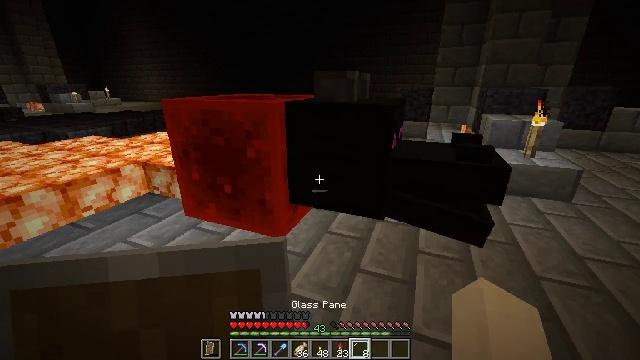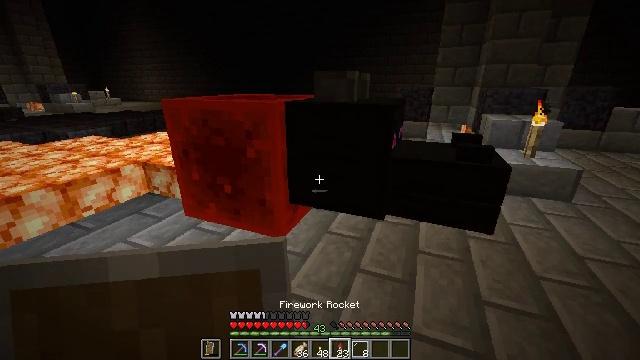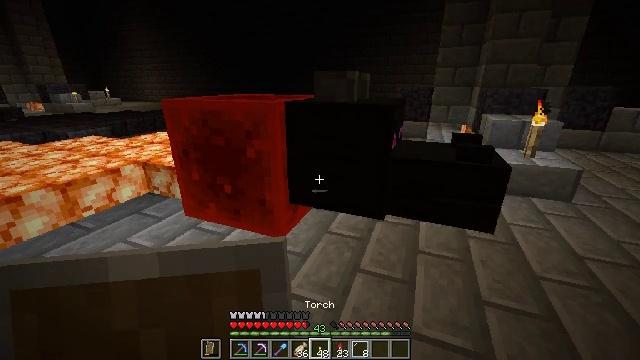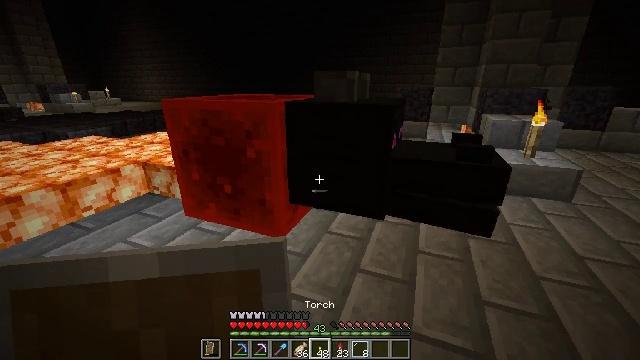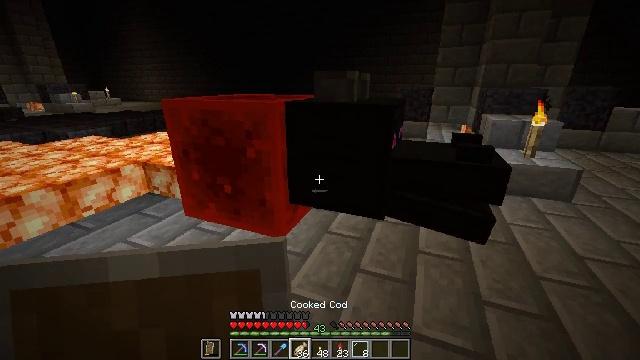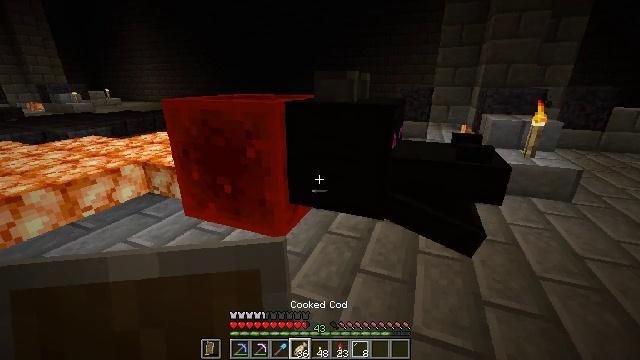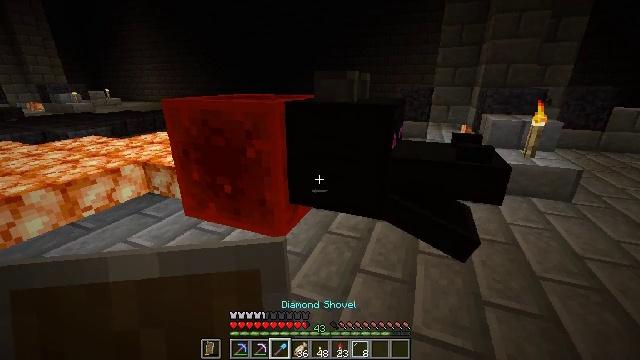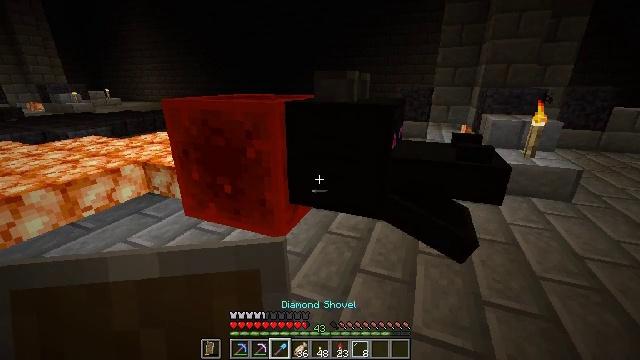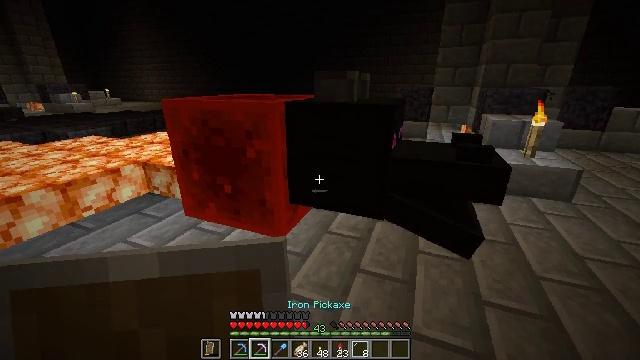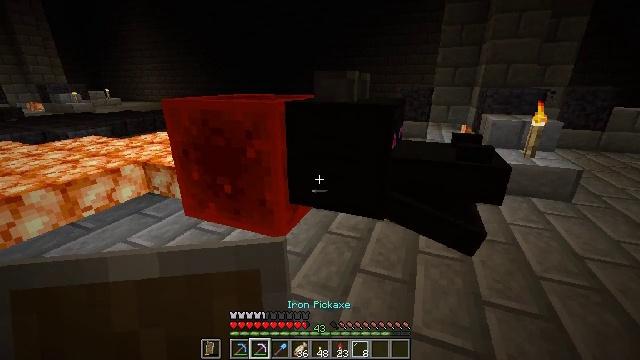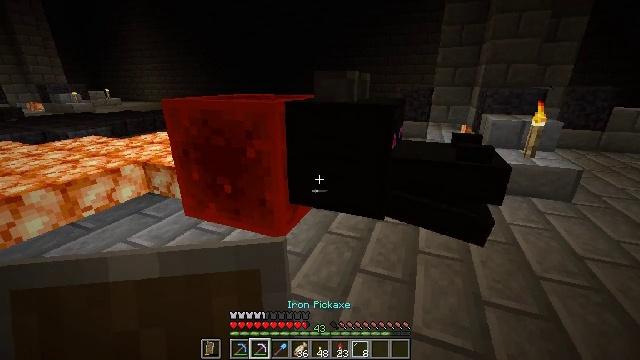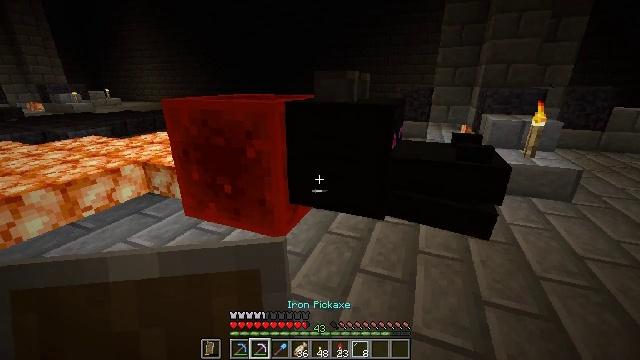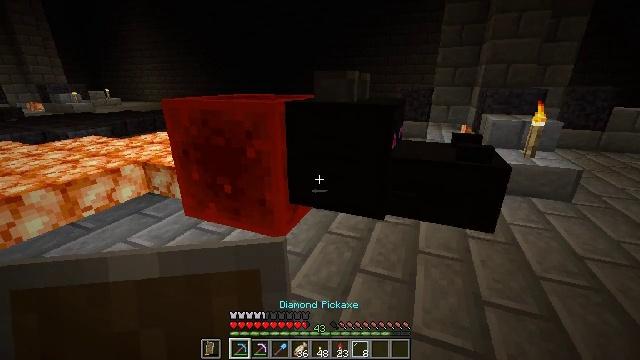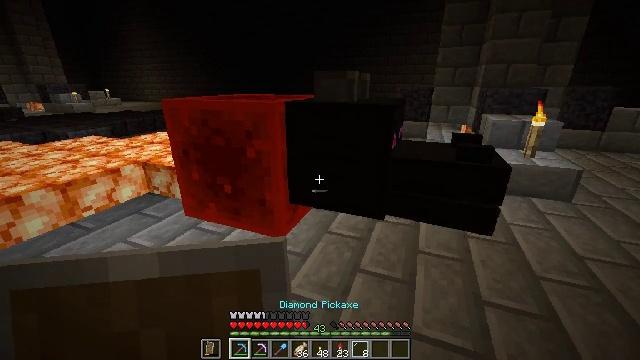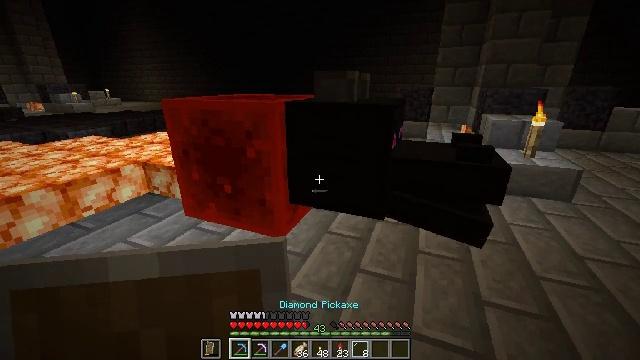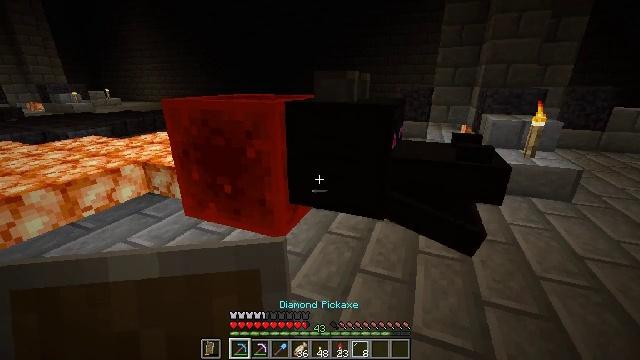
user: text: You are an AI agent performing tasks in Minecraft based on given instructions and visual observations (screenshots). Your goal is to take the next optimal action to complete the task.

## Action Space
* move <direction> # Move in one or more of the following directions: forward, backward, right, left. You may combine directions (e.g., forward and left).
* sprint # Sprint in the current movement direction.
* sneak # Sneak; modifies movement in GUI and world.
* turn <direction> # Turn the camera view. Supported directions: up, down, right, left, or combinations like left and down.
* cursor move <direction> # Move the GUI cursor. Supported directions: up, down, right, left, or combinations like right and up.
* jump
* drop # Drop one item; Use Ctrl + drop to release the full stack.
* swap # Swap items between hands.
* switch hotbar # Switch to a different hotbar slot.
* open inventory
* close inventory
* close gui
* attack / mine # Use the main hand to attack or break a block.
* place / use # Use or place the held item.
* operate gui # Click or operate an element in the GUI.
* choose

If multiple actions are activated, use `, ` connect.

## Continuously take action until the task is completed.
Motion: motion action
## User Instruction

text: Break the dragon head mounted on the wall.
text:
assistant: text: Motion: no_op
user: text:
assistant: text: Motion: no_op
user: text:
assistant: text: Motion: no_op
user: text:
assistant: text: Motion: no_op
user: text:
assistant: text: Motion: no_op
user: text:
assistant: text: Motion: no_op
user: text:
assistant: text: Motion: no_op
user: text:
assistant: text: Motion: no_op
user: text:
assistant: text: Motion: no_op
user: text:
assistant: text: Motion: no_op
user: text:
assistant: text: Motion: no_op
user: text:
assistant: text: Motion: no_op
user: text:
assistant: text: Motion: no_op
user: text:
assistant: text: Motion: no_op
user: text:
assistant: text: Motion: no_op
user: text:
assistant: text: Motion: no_op
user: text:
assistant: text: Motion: no_op
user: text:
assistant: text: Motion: no_op
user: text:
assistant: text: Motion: turn right and up
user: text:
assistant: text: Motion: turn right and up
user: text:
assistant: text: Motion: no_op
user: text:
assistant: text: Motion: no_op
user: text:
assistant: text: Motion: no_op
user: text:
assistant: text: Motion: no_op
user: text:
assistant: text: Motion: attack / mine
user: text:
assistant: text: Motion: attack / mine
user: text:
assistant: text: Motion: attack / mine
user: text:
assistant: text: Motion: attack / mine
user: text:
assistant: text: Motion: attack / mine
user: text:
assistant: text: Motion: attack / mine